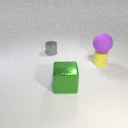
small yellow rubber cylinder in front of small gray metal cylinder